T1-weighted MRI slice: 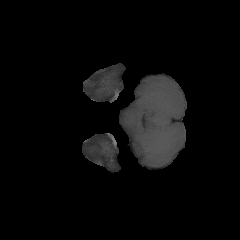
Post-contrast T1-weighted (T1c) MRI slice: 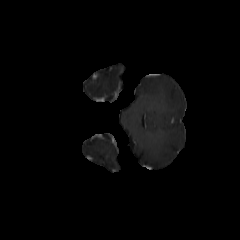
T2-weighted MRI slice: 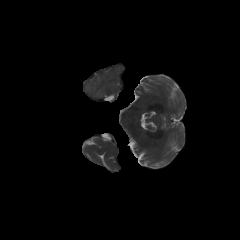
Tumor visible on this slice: no